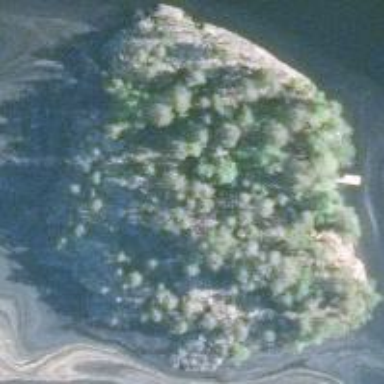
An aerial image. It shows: Forested woodland on charming islet.